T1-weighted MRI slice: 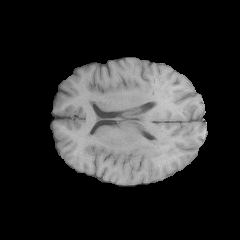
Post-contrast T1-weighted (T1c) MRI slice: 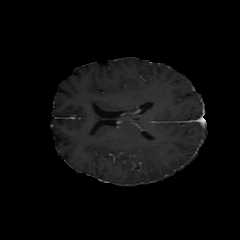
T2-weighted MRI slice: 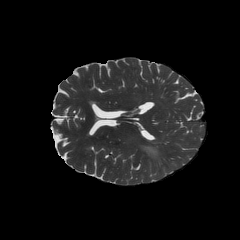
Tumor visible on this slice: yes